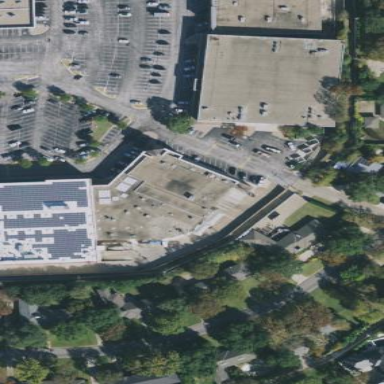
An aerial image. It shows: Retail building.